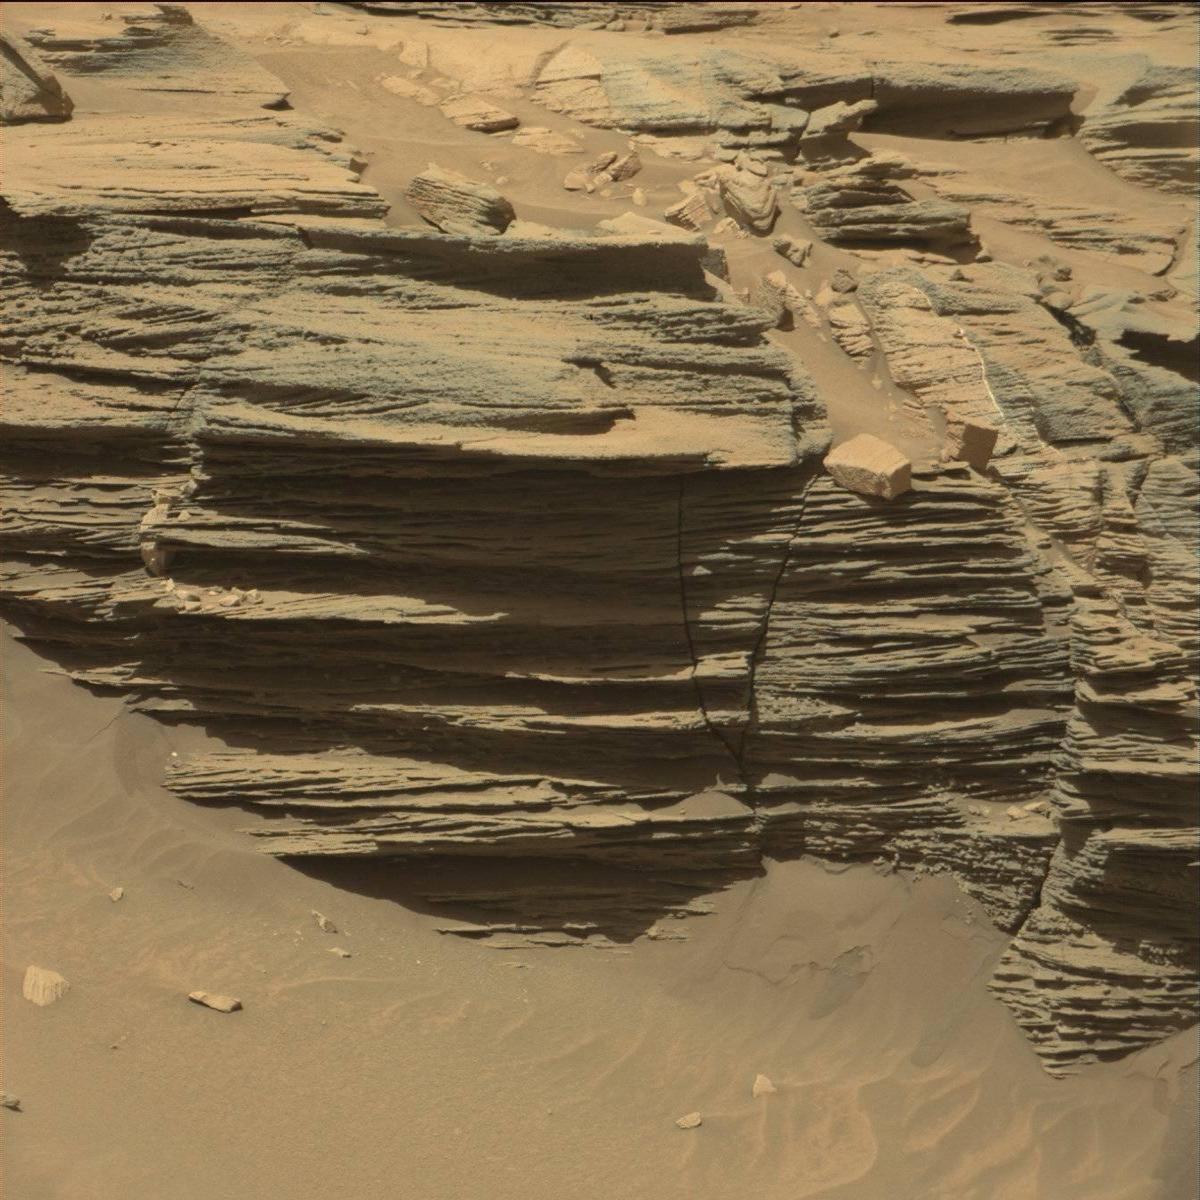
Terrain classes present: Bedrock, Sand / Soil